Question:
When I click Play button, mediaPlayer view show the following picture.
How to auto rotates when I play mediaPlayer? Please! help me.
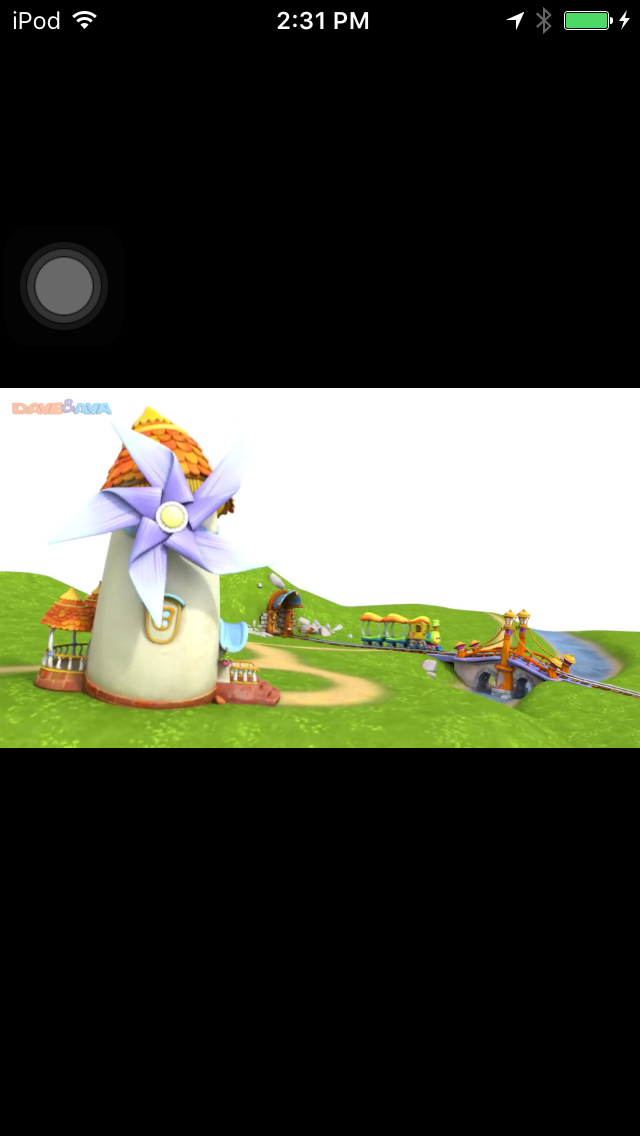
Answer: Add this line in your 'ViewController.m' file
'''
override func supportedInterfaceOrientations() -> Int {
return Int(UIInterfaceOrientationMask.Landscape.rawValue)
}
override func preferredInterfaceOrientationForPresentation() -> UIInterfaceOrientation {
return UIInterfaceOrientation.LandscapeLeft
}
override func shouldAutorotate() -> Bool {
return false
}
'''
And viewcontoller should be presented.